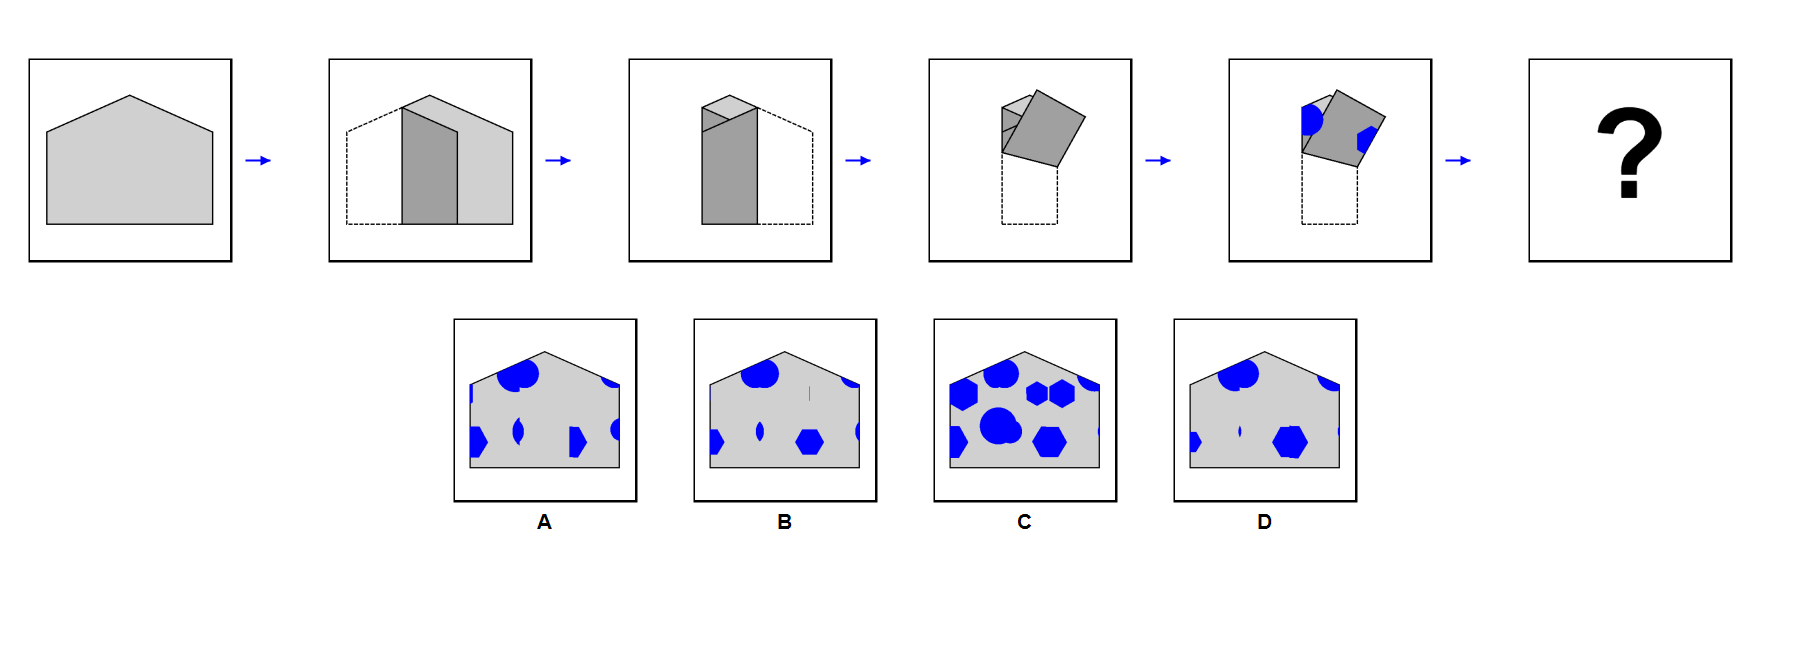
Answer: B